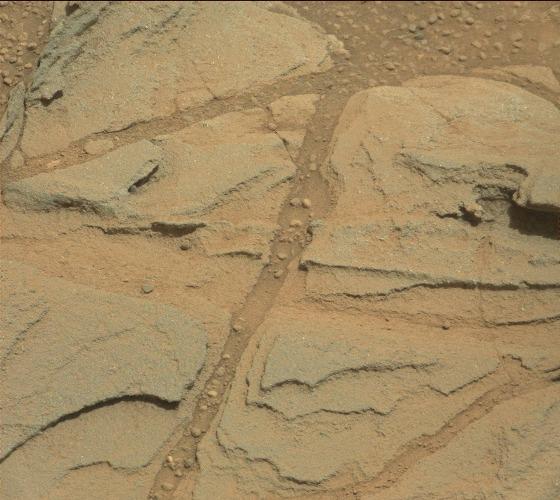
Terrain classes present: Bedrock, Gravel / Sand / Soil, Shadow